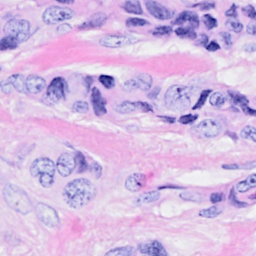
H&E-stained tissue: Breast